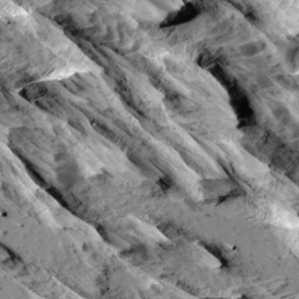
Label: non_frost